Question: I've got a problem in CSS. The link overhangs his place

My code is <URL>
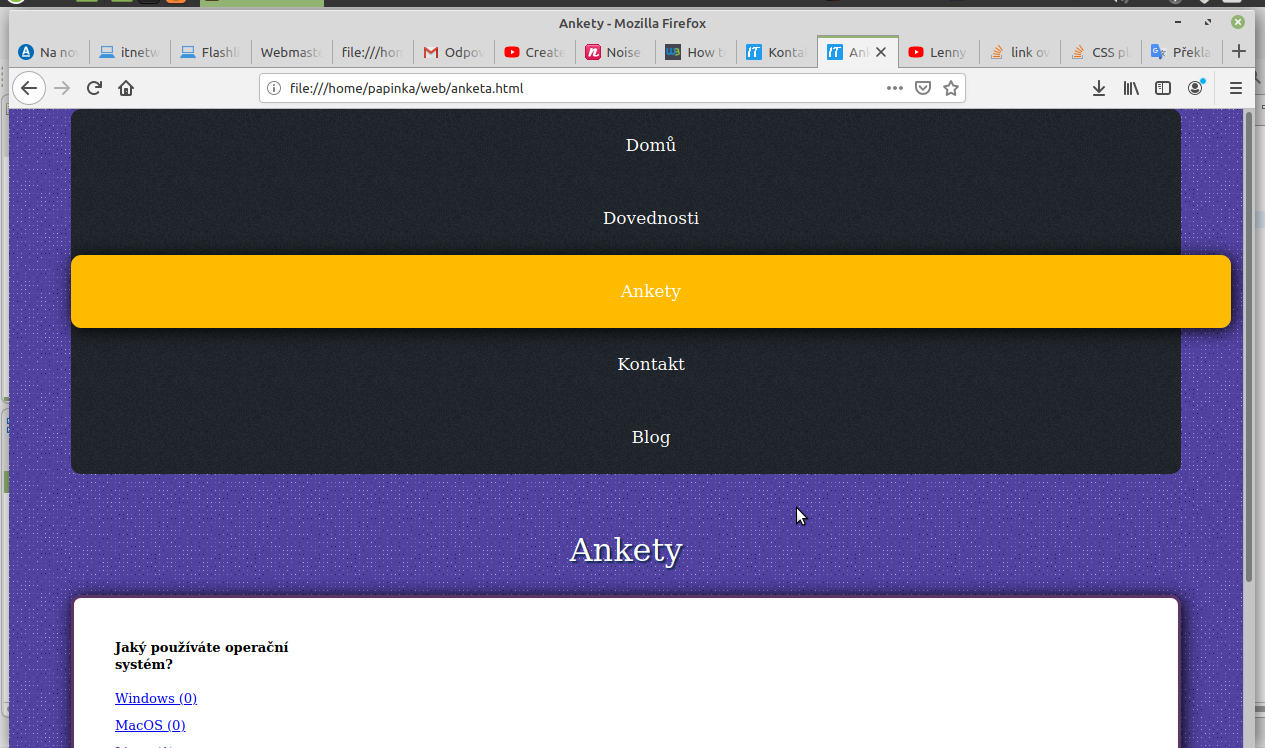
Answer: Try to add this
'''
* {
box-sizing: border-box;
}
'''
in your css
<URL>